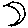
Label: moon